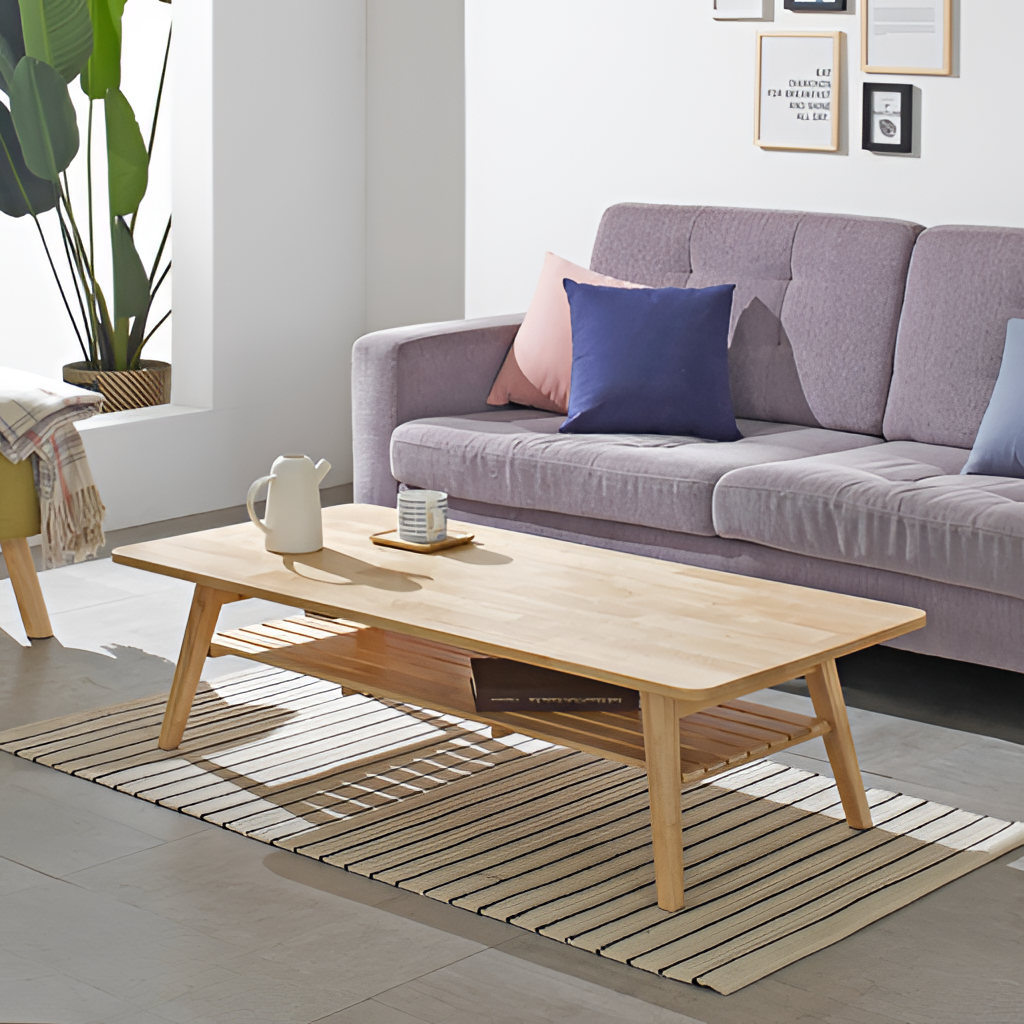
living room, beige wood coffee table, modern, paint wallpaper, with solid pattern, tile flooring, with large square pattern